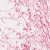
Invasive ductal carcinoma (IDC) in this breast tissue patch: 0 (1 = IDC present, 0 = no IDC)